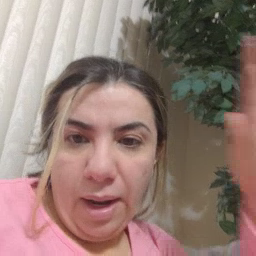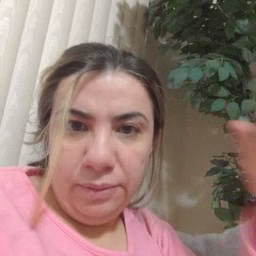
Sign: hat